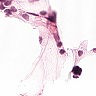
Metastatic tissue present: no